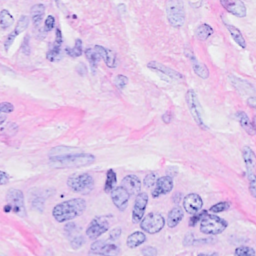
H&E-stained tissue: Breast